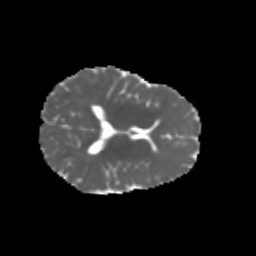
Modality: MD
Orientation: axial
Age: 6
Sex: female
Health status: healthy